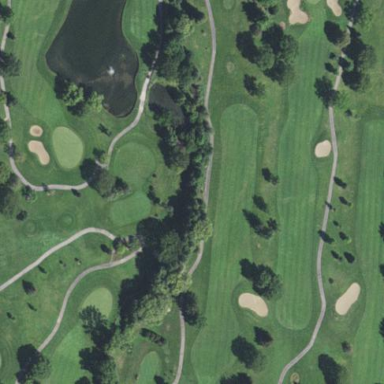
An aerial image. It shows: Area with grass used as rough in golf course.